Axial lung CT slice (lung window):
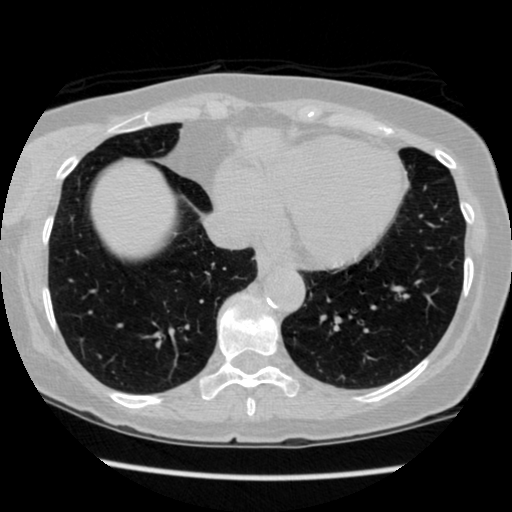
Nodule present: no